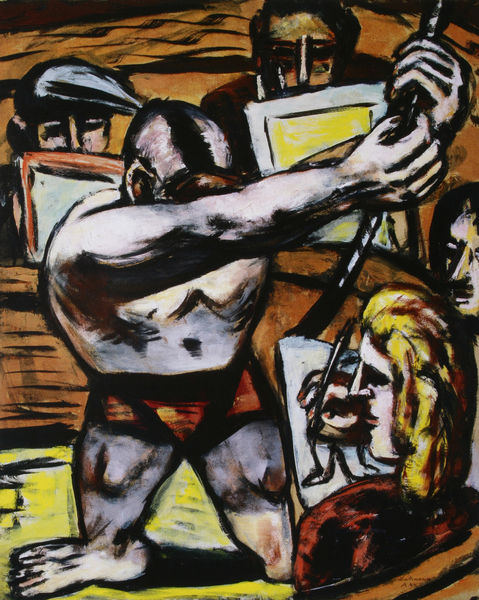
Titel: Akademie II
Künstler: Max Beckmann
Standort: Baden-Baden
Institution: Museum Frieder Burda
Schlagwörter: mann, gelb, menschen, braun, finger, frau, holz, männer, profil, schwarz, weiss, zeichnung, expressionismus, portrait, modell, studie, üben, linien, füsse, kraft, muskeln, atelier, festhalten, maler, malerin, knie, barfuss, seil, farbflächen, leinwand, posieren, pinsel, beckmann, stärke, vertieft, akademie, sitzreihen, hörsaal, studenten, zeichenkurs, aktzeichnen, akademieklasse, kunsthochschule